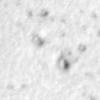
Label: no_change